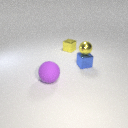
small blue metal cube to the right of small yellow metal cube